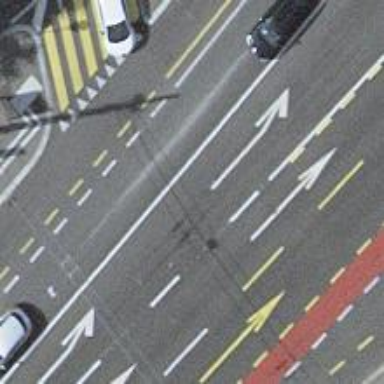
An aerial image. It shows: Secondary road with asphalt surface.  It has trolley wires and lane for bicycles on both sides.